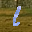
Label: 1